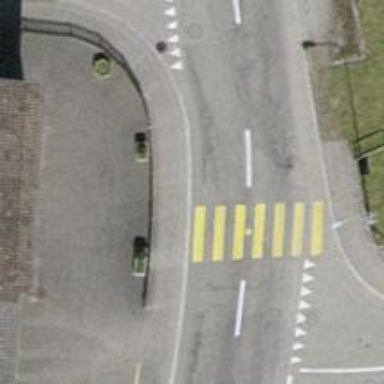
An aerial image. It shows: Uncontrolled crossing on the road.